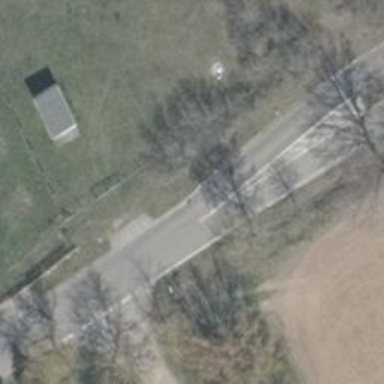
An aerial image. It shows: Asphalt road classified as tertiary.